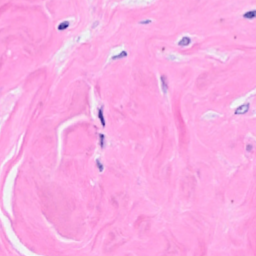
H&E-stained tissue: Breast